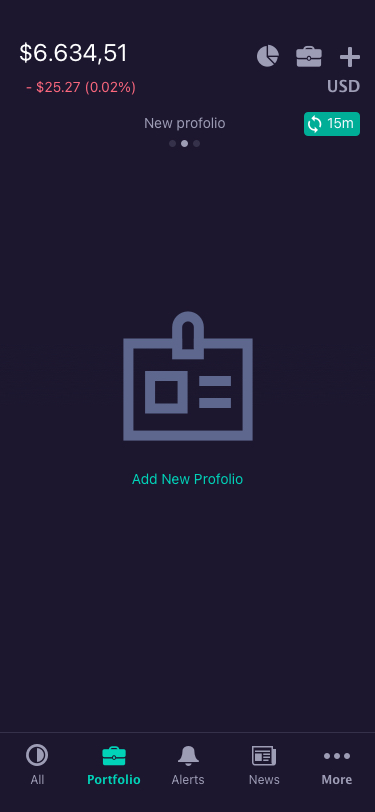
Text in this UI design:
$6.634,51
- $25.27 (0.02%)
USD
New profolio
All
Portfolio
Alerts
News
More
15m
Add New Profolio